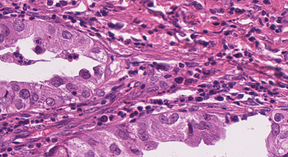
Tumor epithelial tissue: yes
Tumor-associated stroma tissue: yes
Normal tissue: no